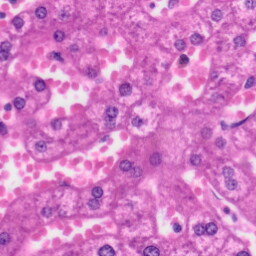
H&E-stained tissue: Liver